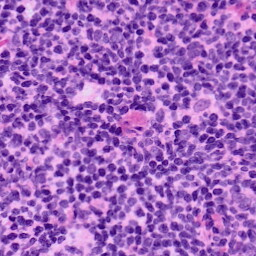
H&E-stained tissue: LymphNode